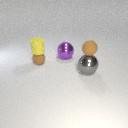
small brown rubber sphere above large gray metal sphere